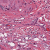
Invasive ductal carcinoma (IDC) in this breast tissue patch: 1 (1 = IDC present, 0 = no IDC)